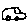
Label: car